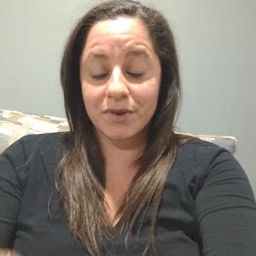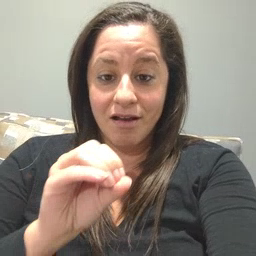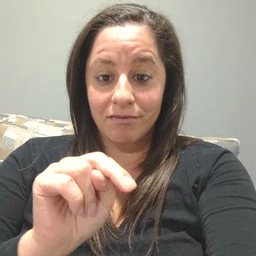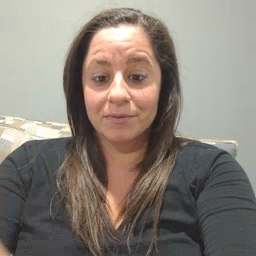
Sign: on